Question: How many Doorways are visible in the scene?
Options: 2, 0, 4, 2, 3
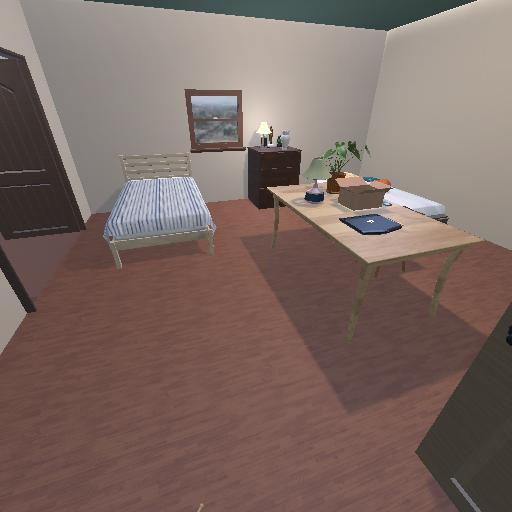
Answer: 2